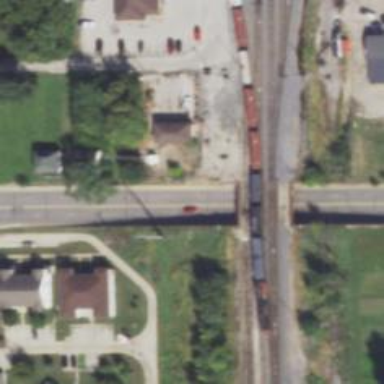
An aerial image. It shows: Junction on the railway.